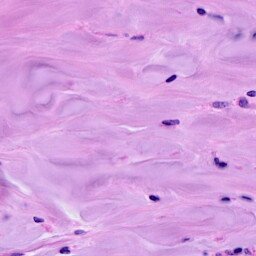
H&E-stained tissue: Breast